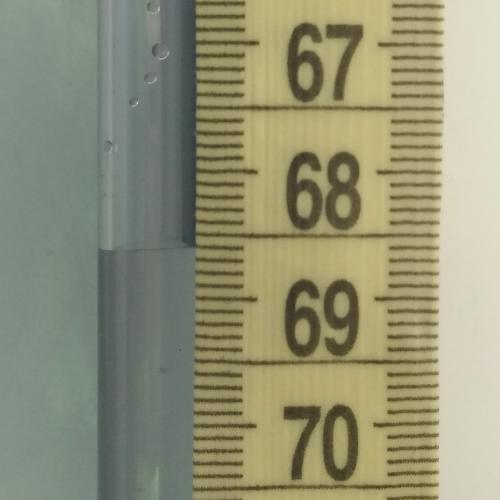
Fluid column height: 68.6 cm